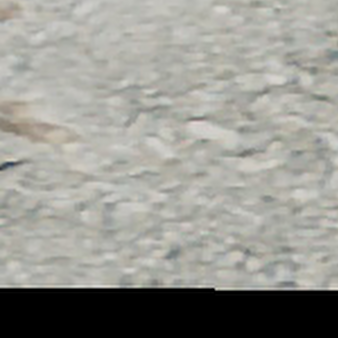
Label: other